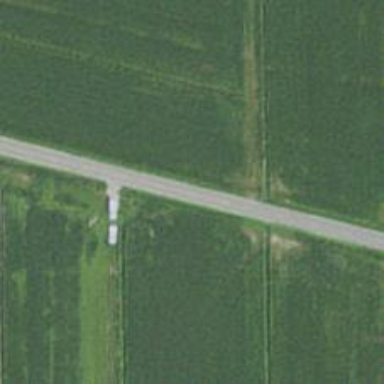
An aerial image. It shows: Unclassified road.